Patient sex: M
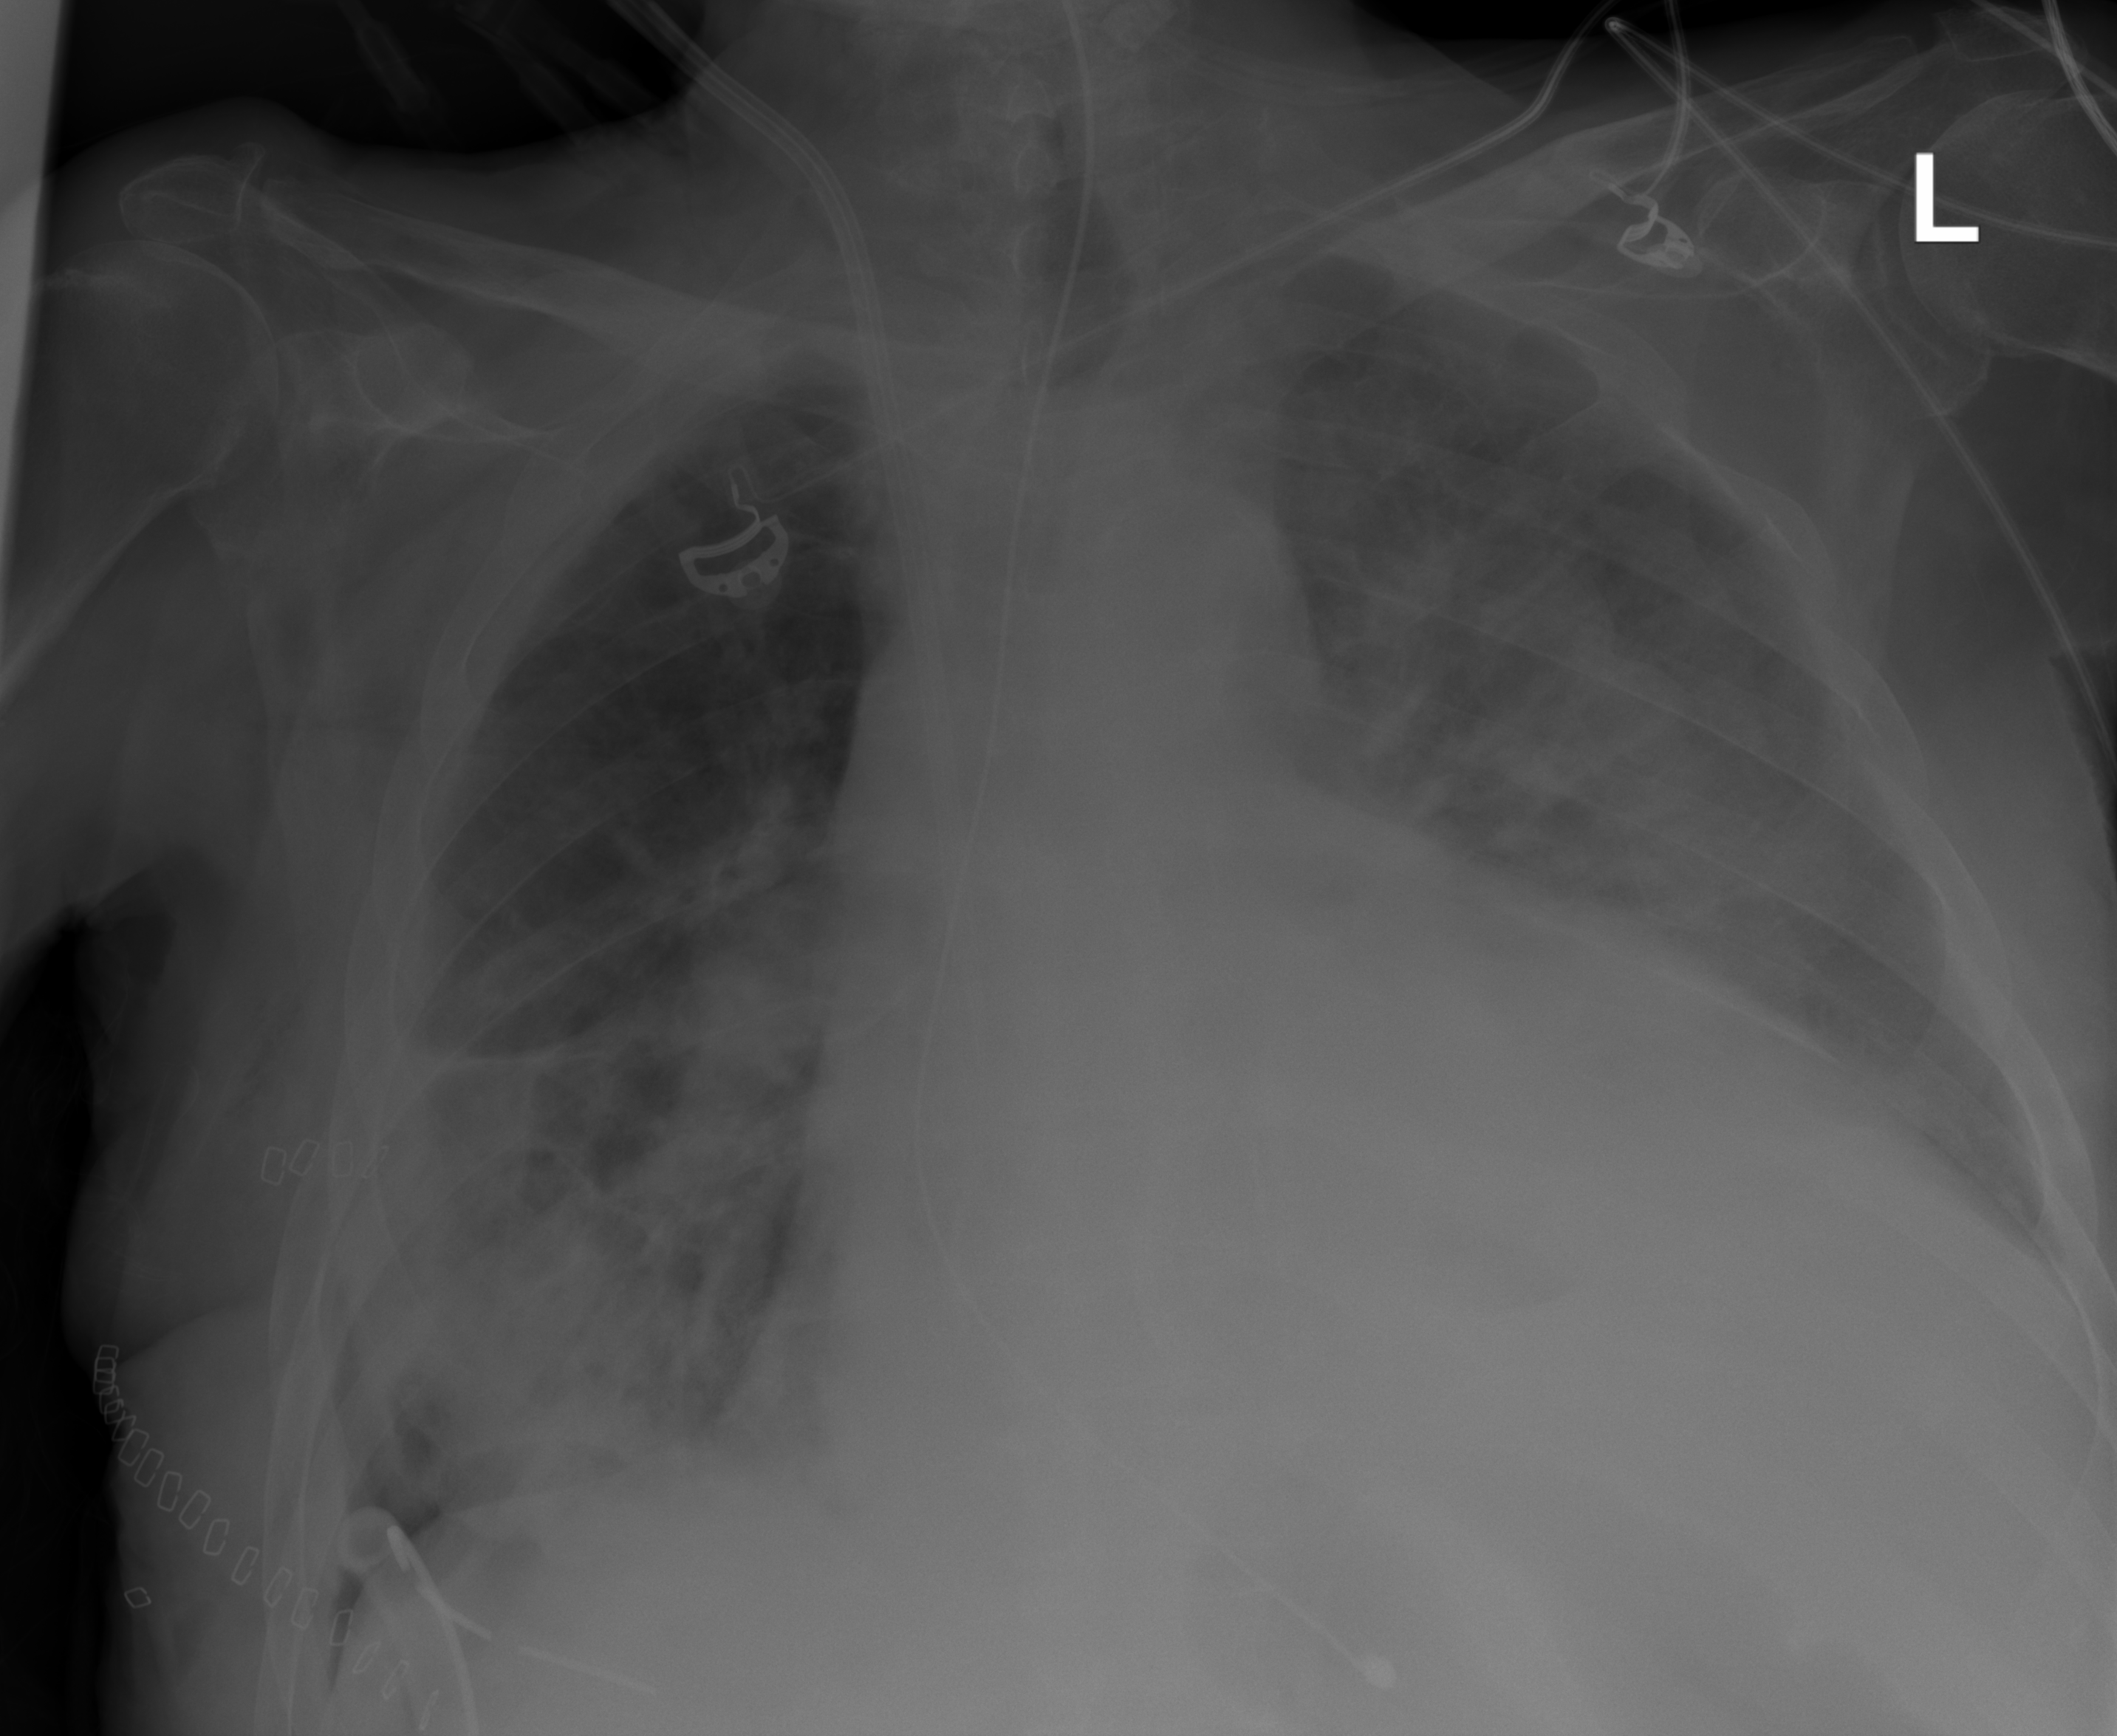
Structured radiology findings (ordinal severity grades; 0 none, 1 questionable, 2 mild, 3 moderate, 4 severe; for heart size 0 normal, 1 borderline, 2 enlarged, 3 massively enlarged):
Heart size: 2
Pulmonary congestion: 2
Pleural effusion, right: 0
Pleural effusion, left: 3
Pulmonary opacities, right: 2
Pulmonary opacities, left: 1
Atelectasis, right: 3
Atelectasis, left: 2